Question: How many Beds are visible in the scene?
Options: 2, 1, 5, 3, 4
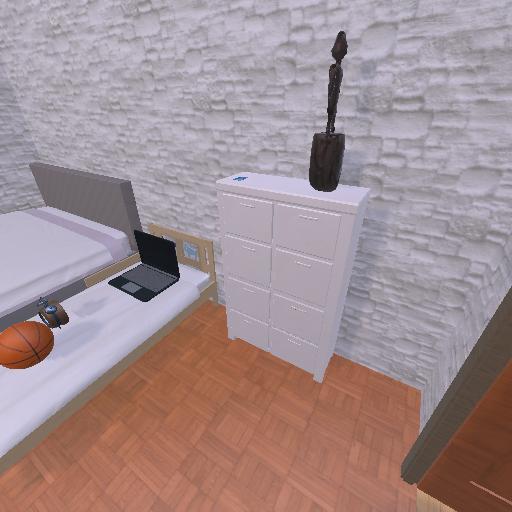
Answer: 2